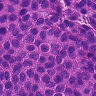
Metastatic tissue present: yes